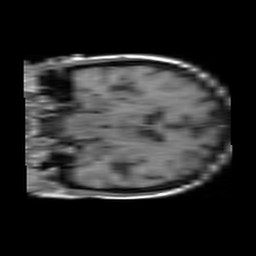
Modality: T1w
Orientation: coronal
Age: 52
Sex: female
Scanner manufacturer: philips
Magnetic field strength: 1.5 T
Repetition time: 0.375 s
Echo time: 0.011 s